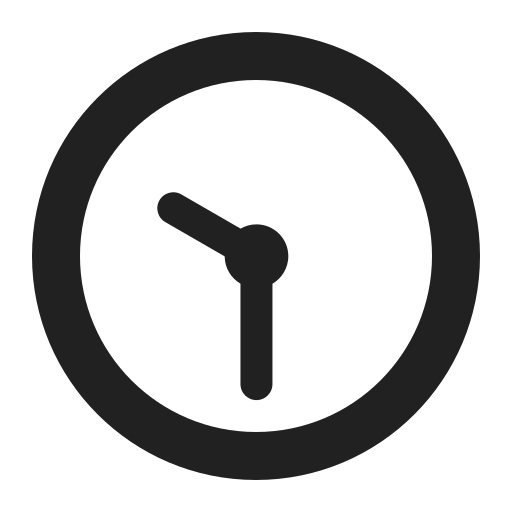
ten thirty high contrast